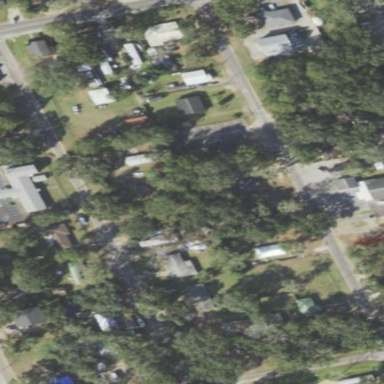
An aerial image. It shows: This residential area consists of single-family homes.